Question: I am developing a Visual Studio Extension (VSIX).
I need to add custom right-click menus on Solution Explorer right click of class/methods/fields items, that can be found under source file items:

In the .vsct file I already extend the Solution Explorer right click menus this way:
'''
<CommandPlacement guid="guidNDepend_PackageCmdSet" id="grpSolutionExplorer" priority="0x100">
<Parent guid="guidSHLMainMenu" id="IDM_VS_CTXT_ITEMNODE" />
</CommandPlacement>
<CommandPlacement guid="guidNDepend_PackageCmdSet" id="grpSolutionExplorer" priority="0x100">
<Parent guid="guidSHLMainMenu" id="IDM_VS_CTXT_PROJNODE" />
</CommandPlacement>
<CommandPlacement guid="guidNDepend_PackageCmdSet" id="grpSolutionExplorer" priority="0x100">
<Parent guid="guidSHLMainMenu" id="IDM_VS_CTXT_FOLDERNODE" />
</CommandPlacement>
<CommandPlacement guid="guidNDepend_PackageCmdSet" id="grpSolutionExplorer" priority="0x100">
<Parent guid="guidSHLMainMenu" id="IDM_VS_CTXT_REFERENCE" />
</CommandPlacement>
'''
I tried all other values I have found without success:
'''
IDM_VS_CTXT_CODEWIN
IDM_VS_CTXT_XPROJ_MULTIITEM
IDM_VS_CTXT_XPROJ_PROJITEM
IDM_VS_CTXT_NOCOMMANDS
IDM_VS_CTXT_REFERENCEROOT
'''
Thanks for your help.
(Notice that I already have tricky code to resolve the right-clicked code element, invoked from 'IVsSelectionEvents.OnSelectionChanged()', just before 'QueryStatus()' handlers are fired)
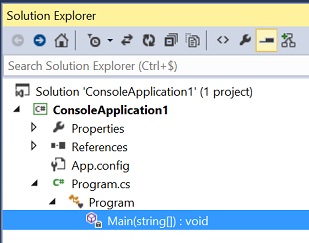
Answer: See:
<URL>
and:
<URL>
---
Thanks Carlos, I made this work :) So let's explain a bit. First as explained in the blog post I setup the regkey:
'''
[HKEY_CURRENT_USER\Software\Microsoft\VisualStudio
.0\General]
"EnableVSIPLogging"=dword:<PHONE>
'''
Then re-starded VS2013, hold Ctrl+SHIFT and right click a file-content class in the SlnExplorer Window. I got this:

The Guid is the 'guidSHLMainMenu' one, but I needed to get the command ID from the value '1842' ('0x0732' in hexadecimal). I googled a bit and found <URL>. I had VS2013 SDK installed. I looked for where was located the header file 'vsshlids.h'. It was in:
'''
C:\Program Files (x86)\Microsoft Visual Studio 12.0\VSSDK\VisualStudioIntegration\Common\Inc
'''
In this directory I did a search on any text file that contains '732'. And I found
'''
#define IDM_VS_CTXT_PROJWIN_FILECONTENTS 0x732 // Context menu for GraphNode items in the Solution Explorer
'''
in
'''
C:\Program Files (x86)\Microsoft Visual Studio 12.0\VSSDK\VisualStudioIntegration\Common\Incsshlids.h
'''
Hence the name I was looking for is and indeed with this value it works like a charm; Thanks Carlos!